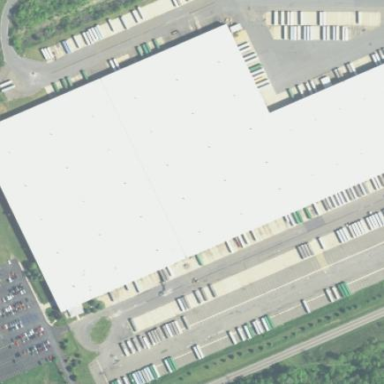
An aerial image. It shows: Warehouse.